Field crop: maize
Growth stage: 2
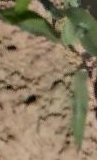
Species: maize